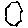
Label: hexagon